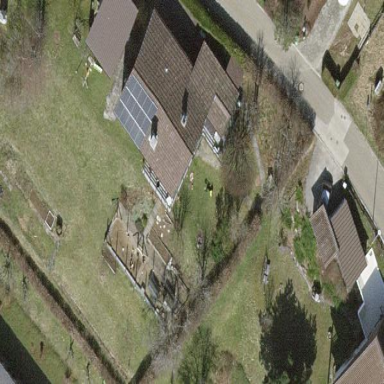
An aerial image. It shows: Simple house.